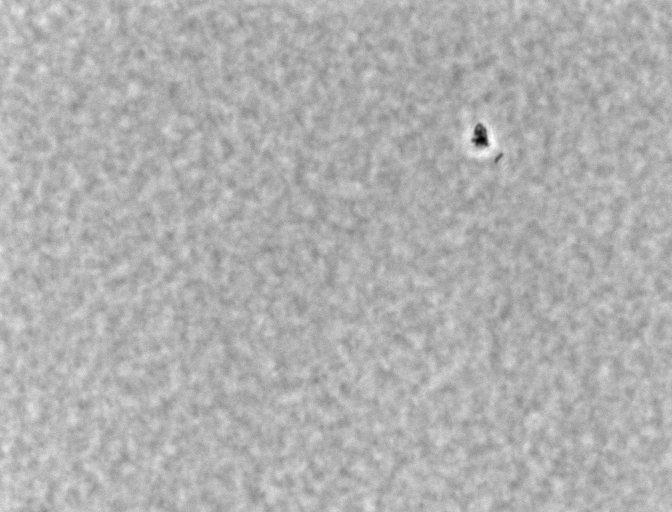
Listeria innocua